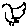
Label: bird